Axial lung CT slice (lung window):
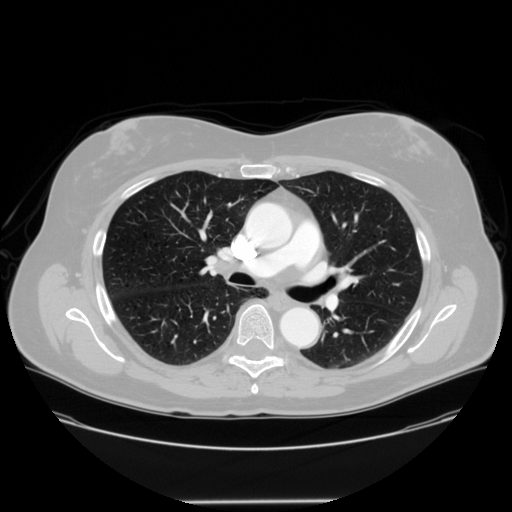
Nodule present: no